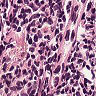
Metastatic tissue present: no